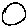
Label: circle